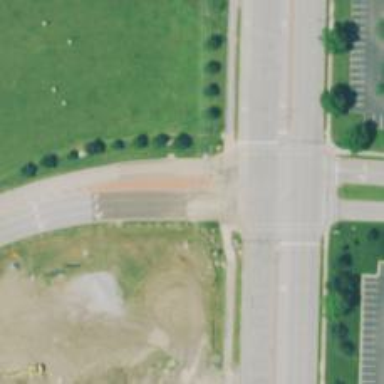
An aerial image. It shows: Road with left marking.